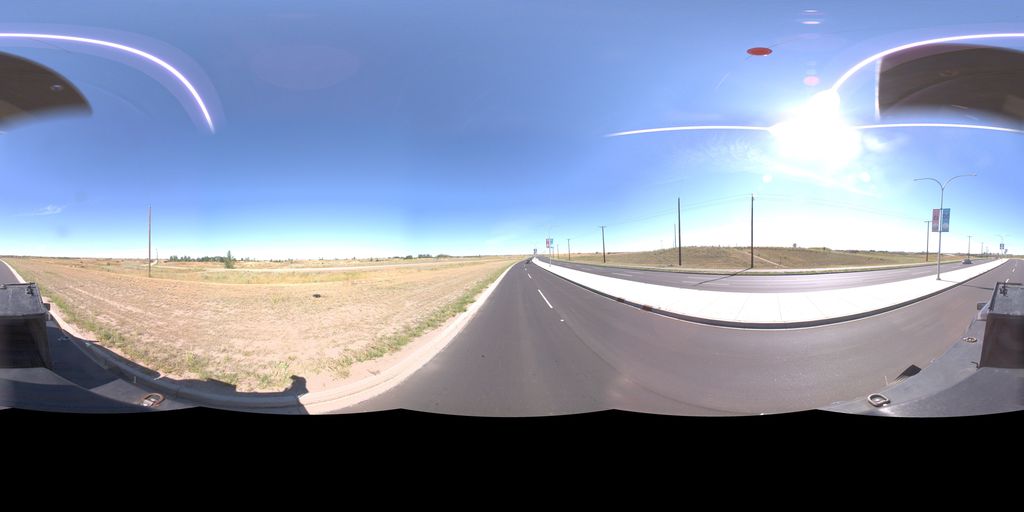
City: saskatoon